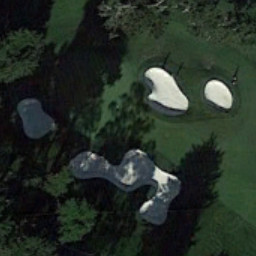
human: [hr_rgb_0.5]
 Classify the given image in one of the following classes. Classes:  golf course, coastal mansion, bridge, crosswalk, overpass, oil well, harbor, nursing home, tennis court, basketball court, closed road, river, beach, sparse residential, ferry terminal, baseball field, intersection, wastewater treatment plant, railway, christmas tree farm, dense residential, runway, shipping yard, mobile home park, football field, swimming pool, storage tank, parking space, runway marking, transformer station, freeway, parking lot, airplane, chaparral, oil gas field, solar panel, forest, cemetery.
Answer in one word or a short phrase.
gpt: golf course